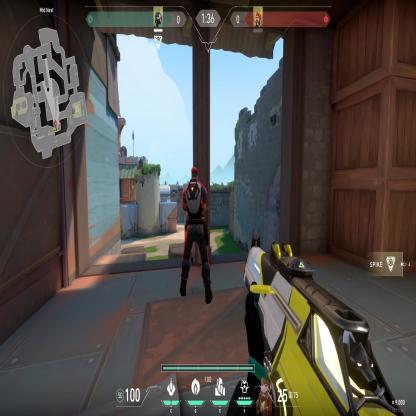
Label: enemy